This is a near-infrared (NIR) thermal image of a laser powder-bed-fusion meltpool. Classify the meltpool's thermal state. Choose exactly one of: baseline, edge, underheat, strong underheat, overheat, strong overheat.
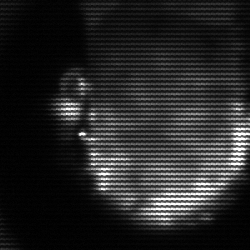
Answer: baseline